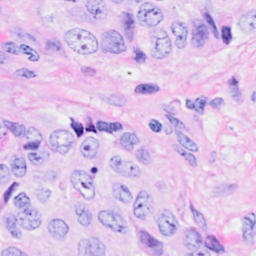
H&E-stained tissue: Breast